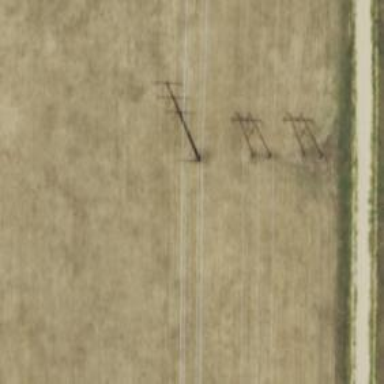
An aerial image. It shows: Power tower.